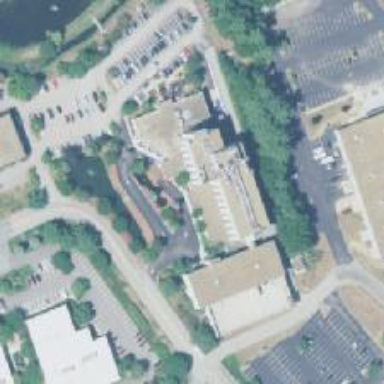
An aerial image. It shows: Hotel building.